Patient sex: M
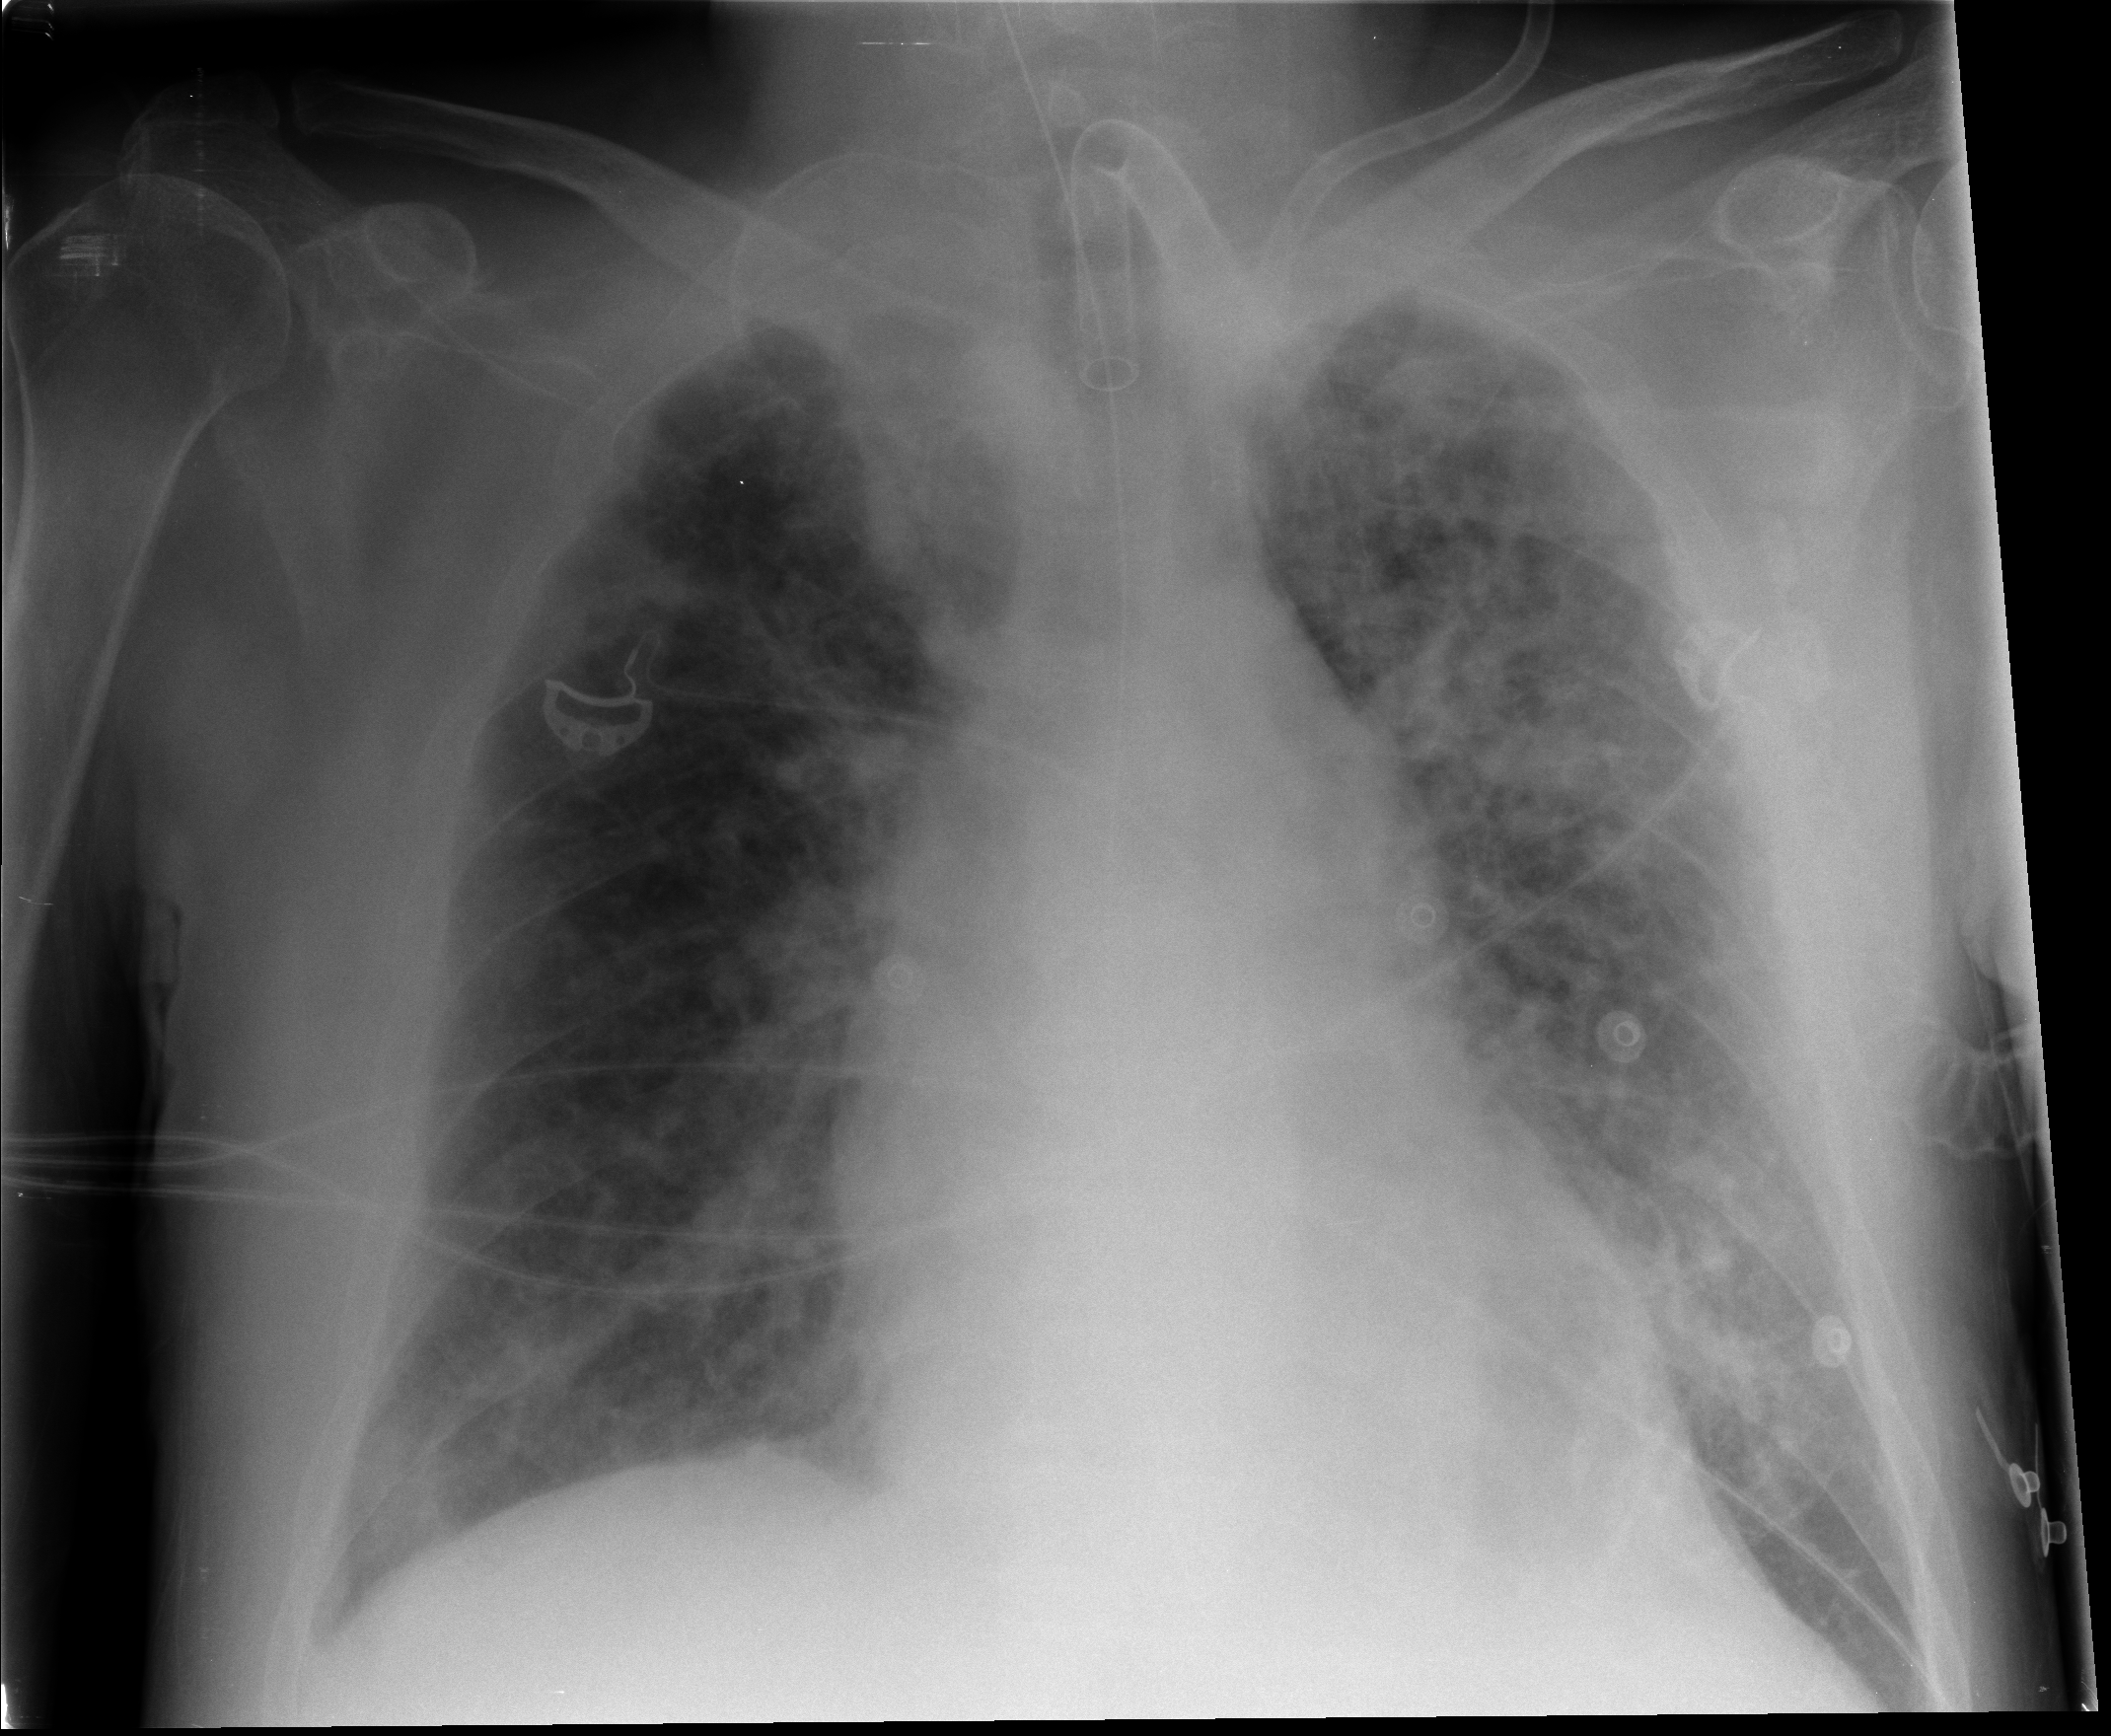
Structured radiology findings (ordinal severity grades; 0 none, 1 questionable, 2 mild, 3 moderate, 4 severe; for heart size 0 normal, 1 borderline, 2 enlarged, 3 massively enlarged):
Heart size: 0
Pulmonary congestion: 2
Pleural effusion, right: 1
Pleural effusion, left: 0
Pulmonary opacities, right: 3
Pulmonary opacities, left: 3
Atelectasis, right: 2
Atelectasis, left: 2